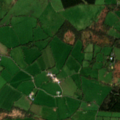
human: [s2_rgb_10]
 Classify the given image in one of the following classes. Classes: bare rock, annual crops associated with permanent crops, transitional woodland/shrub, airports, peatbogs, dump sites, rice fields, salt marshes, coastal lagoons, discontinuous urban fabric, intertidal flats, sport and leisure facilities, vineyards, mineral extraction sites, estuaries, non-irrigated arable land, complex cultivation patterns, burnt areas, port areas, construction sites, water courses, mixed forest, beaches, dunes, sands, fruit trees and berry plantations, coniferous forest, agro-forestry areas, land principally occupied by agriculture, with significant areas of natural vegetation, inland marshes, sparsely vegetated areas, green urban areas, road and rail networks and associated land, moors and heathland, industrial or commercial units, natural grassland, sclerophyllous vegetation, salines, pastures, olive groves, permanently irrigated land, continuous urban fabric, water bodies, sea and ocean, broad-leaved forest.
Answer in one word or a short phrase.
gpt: pastures, land principally occupied by agriculture, with significant areas of natural vegetation, coniferous forest